Question: I am trying to plot the time of the day I went to bed each day.
I was wondering if there exists an elegant solution to have my y-axis (time of the day) go from 20 h (or 10 PM) to 12 h or (12 PM)
Essentially, my ticks would be [20, 21, 22, 23, 00, 01, 02, ..., 09, 10, 11, 12]
Here is a part of my database :
| Date | Start | End |
| ---- | ----- | --- |
| 2019-09-21 | 23:26:01 | 05:40:01 |
| 2019-09-22 | 22:45:42 | 05:58:04 |
| 2019-09-23 | 22:56:40 | 05:55:23 |
| 2019-09-24 | 22:35:47 | 06:05:07 |
| 2019-09-25 | 00:23:13 | 06:03:08 |
Here is what I'd like to do :
<URL>
And here's what I tried :
'''
import pandas as pd
import matplotlib.pyplot as plt
from matplotlib import dates as mdates
data = pd.read_csv("sleepdata.csv", sep=";")
plt.plot(mdates.date2num(data.Date), mdates.datestr2num(data.Start))
'''

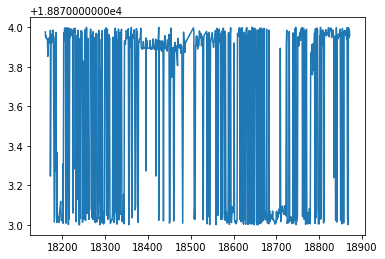
Answer: I suppose you have data stored in a 'csv' file which can be read with pandas:
'''
df = pd.read_csv(r'data/data.csv')
'''
'''
Date Start End
0 2019-09-21 23:26:01 05:40:01
1 2019-09-22 22:45:42 05:58:04
2 2019-09-23 22:56:40 05:55:23
3 2019-09-24 22:35:47 06:05:07
4 2019-09-25 00:23:13 06:03:08
'''
First of all you have to make some changes to the dataframe.
On y axis you want time from two different days: the evening of the day when you start sleeping and the morning of the next day. However ''Start'' and ''End'' columns don't contain info regarding date, only time.
Moreover, you want to plot time of different days. So, if I derive the date from ''Date'' column, on y axis you will have data from '2019-09-21 20:00:00' to '2019-09-25 12:00:00' (or the last date in your data) and you won't be able to compare time only, because each time belongs to different day. So you have to impute a date to ''Start'' and ''End'' columns and you have to chose always the same date, in order to be able to compare time only, regardless of the date. This is the reason why I impute the dates '2000-01-01' or '2000-01-02' to ''Start'' and ''End'' columns through 'start' and 'end' functions.
Then you have to convert ''Date'' column type from 'str' to 'datetime'.
At this point you have this dataframe:
'''
Date Start End
0 2019-09-21 2000-01-01 23:26:01 2000-01-02 05:40:01
1 2019-09-22 2000-01-01 22:45:42 2000-01-02 05:58:04
2 2019-09-23 2000-01-01 22:56:40 2000-01-02 05:55:23
3 2019-09-24 2000-01-01 22:35:47 2000-01-02 06:05:07
4 2019-09-25 2000-01-02 00:23:13 2000-01-02 06:03:08
'''
Pay attention to the date of ''Start'' and ''End'' columns: if ''Start'' hour is later than midday, they you have gone to bed the 1 day, on '2000-01-01', otherwise the next day, on '2000-01-02'. In any case you always wake up on the 2 day, on '2000-01-02'.
Now you can plot the dataframe day by day. I use a 'df.iterrows' loop, which isn't the best, I am open to suggestion to improve the plotting process.
Finally you have to adjust x and y axis format and labels.
## Complete Code
'''
import pandas as pd
import matplotlib.pyplot as plt
from datetime import datetime, timedelta
import matplotlib.dates as md
df = pd.read_csv(r'data/data.csv')
def start(x):
H, M, S = list(map(int, x['Start'].split(':')))
Y, m, d = 2000, 1, 1
if H > 12:
return datetime(year = Y, month = m, day = d, hour = H, minute = M, second = S)
else:
return datetime(year = Y, month = m, day = d, hour = H, minute = M, second = S) + timedelta(days = 1)
def end(x):
H, M, S = list(map(int, x['End'].split(':')))
Y, m, d = 2000, 1, 1
return datetime(year = Y, month = m, day = d, hour = H, minute = M, second = S) + timedelta(days = 1)
df['Start'] = df.apply(start, axis = 1)
df['End'] = df.apply(end, axis = 1)
df['Date'] = pd.to_datetime(df['Date'], format = '%Y-%m-%d')
fig, ax = plt.subplots()
for i, row in df.iterrows():
ax.plot([row['Date'], row['Date']], [row['Start'], row['End']], linewidth = 10, color = 'blue')
ax.xaxis.set_major_locator(md.DayLocator(interval = 1))
ax.xaxis.set_major_formatter(md.DateFormatter('%Y-%m-%d'))
plt.setp(ax.xaxis.get_majorticklabels(), rotation = 90)
ax.yaxis.set_major_locator(md.HourLocator(interval = 1))
ax.yaxis.set_major_formatter(md.DateFormatter('%H:%M'))
ax.set_ylim(datetime(year = 2000, month = 1, day = 1, hour = 20, minute = 0, second = 0),
datetime(year = 2000, month = 1, day = 2, hour = 12, minute = 0, second = 0))
plt.show()
'''
<URL>